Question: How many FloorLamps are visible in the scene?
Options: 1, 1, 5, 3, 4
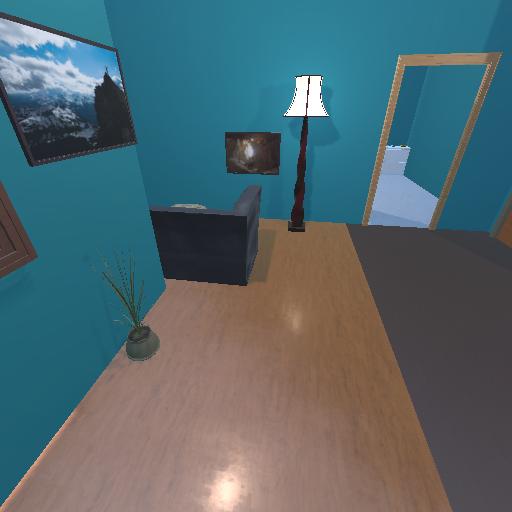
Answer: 1